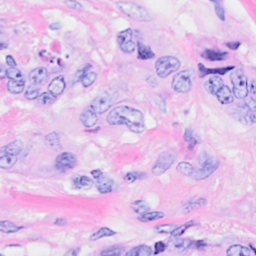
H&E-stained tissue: Breast